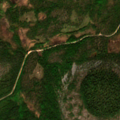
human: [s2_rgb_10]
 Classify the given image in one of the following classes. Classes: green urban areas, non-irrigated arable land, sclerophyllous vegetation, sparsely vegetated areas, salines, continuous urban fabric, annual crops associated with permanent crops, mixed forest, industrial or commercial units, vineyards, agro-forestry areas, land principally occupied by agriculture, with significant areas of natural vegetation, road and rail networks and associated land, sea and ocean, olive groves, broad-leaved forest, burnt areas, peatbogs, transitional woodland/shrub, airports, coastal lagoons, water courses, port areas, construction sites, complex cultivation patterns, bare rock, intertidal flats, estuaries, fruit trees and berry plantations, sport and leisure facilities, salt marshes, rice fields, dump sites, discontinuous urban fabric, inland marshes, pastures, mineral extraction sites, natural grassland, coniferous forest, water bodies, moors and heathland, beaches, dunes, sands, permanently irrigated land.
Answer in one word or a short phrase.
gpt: coniferous forest, mixed forest, transitional woodland/shrub, bare rock